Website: macys
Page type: cart
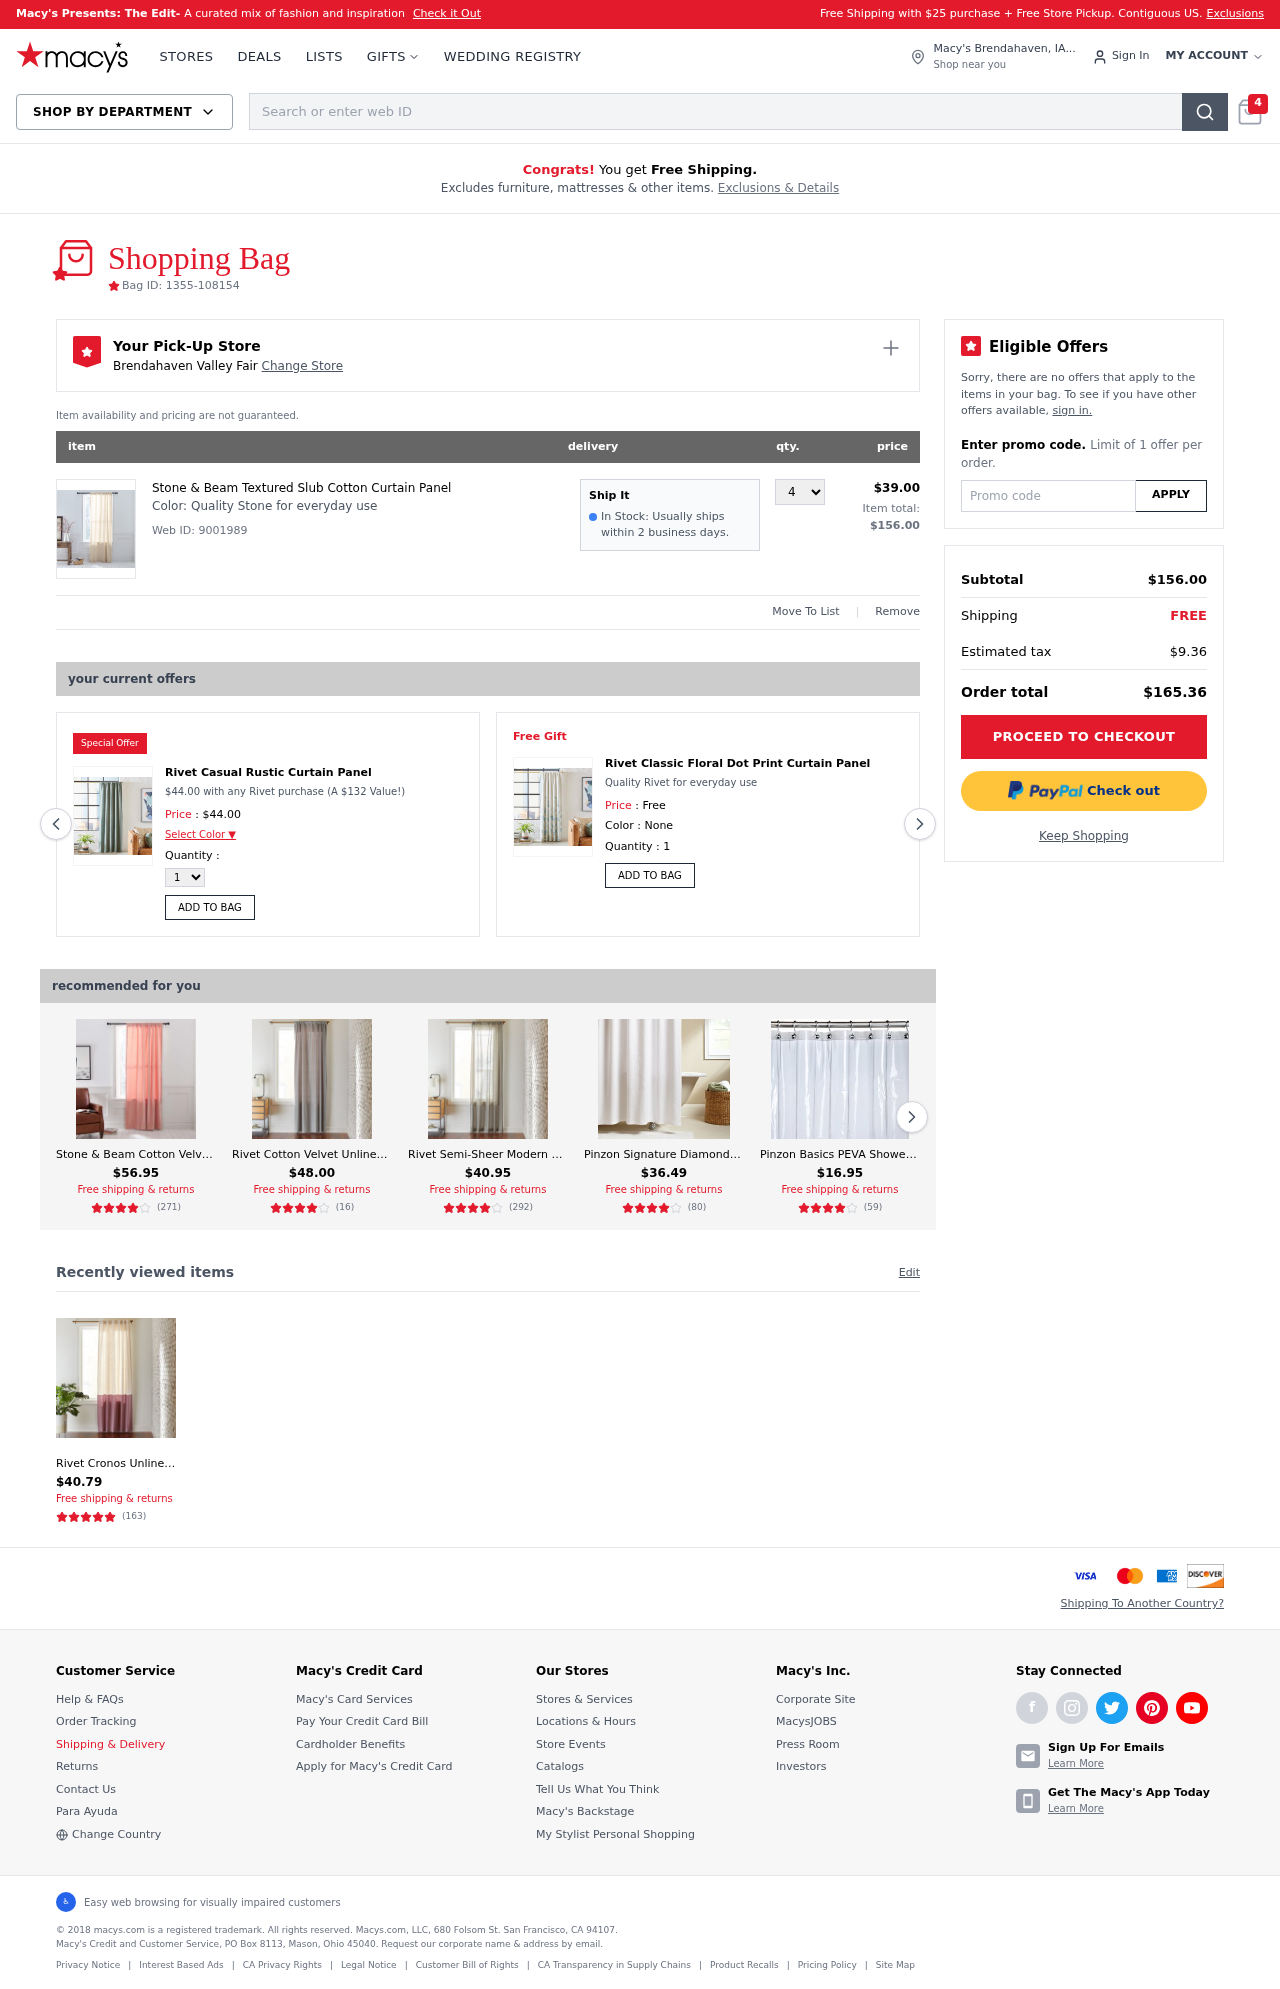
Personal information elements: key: PII_CITY
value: Brendahaven Valley Fair Change Store
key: PII_CITY_STATE
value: Brendahaven, IA
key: PII_PROMO_CODE
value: WELCOME81
Product elements: key: PRODUCT1_DESC
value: Quality Stone for everyday use
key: PRODUCT1_NAME
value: Stone & Beam Textured Slub Cotton Curtain Panel
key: PRODUCT1_PRICE
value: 39
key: PRODUCT1_QUANTITY
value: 4
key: PRODUCT2_NAME
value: Rivet Casual Rustic Curtain Panel
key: PRODUCT2_PRICE
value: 44
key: PRODUCT3_DESC
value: Quality Rivet for everyday use
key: PRODUCT3_NAME
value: Rivet Classic Floral Dot Print Curtain Panel
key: PRODUCT4_NAME
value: Stone & Beam Cotton Velvet Unlined Curtain
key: PRODUCT4_NUM_RATINGS
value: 271
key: PRODUCT4_PRICE
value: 56.95
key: PRODUCT4_RATING
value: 3.8
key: PRODUCT5_NAME
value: Rivet Cotton Velvet Unlined Curtain
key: PRODUCT5_NUM_RATINGS
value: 16
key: PRODUCT5_PRICE
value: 48
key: PRODUCT5_RATING
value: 4.1
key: PRODUCT6_NAME
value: Rivet Semi-Sheer Modern Pin-Stripe Linen Curtain
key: PRODUCT6_NUM_RATINGS
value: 292
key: PRODUCT6_PRICE
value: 40.95
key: PRODUCT6_RATING
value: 3.6
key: PRODUCT7_NAME
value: Pinzon Signature Diamond Matelasse Shower Curtain
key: PRODUCT7_NUM_RATINGS
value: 80
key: PRODUCT7_PRICE
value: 36.49
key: PRODUCT7_RATING
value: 3.6
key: PRODUCT8_NAME
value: Pinzon Basics PEVA Shower Curtain Liner - 72 x 72-inches
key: PRODUCT8_NUM_RATINGS
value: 59
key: PRODUCT8_PRICE
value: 16.95
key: PRODUCT8_RATING
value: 4.1
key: PRODUCT9_NAME
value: Rivet Cronos Unlined Curtain
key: PRODUCT9_NUM_RATINGS
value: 163
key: PRODUCT9_PRICE
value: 40.79
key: PRODUCT9_RATING
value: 4.7
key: PRODUCT2_DESC
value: $44.00 with any Rivet purchase (A $132 Value!)
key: PRODUCT1_WEB_ID
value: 9001989
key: PRODUCT1_TOTAL
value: $156.00
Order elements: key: ORDER_NUM_ITEMS
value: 4
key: ORDER_ID
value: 1355-108154
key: ORDER_SUBTOTAL
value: $156.00
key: ORDER_TAX
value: $9.36
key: ORDER_TOTAL
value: $165.36
Search elements: key: HEADER_SEARCH
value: Search or enter web ID